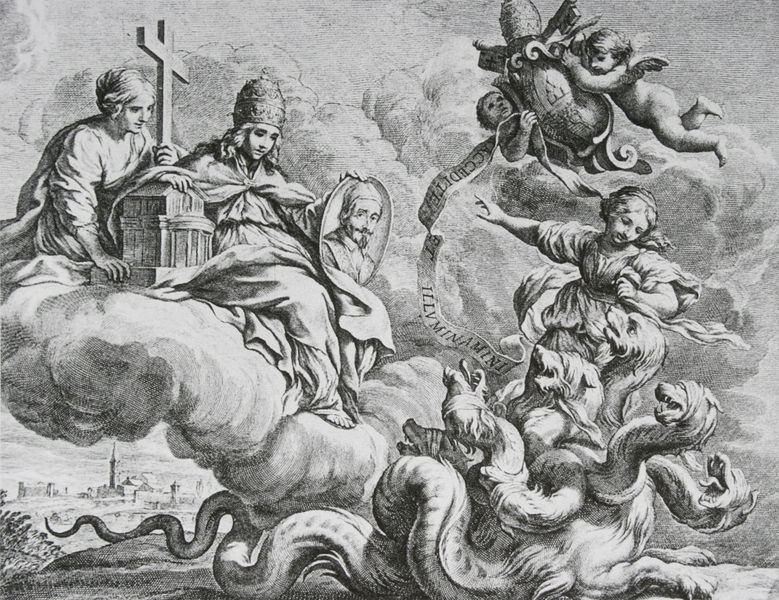
Titel: Allegorie der Kirche
Künstler: Giuseppe Testana
Standort: Wien
Institution: Graphische Sammlung Albertina
Schlagwörter: flügel, fuß, gott, hand, himmel, kampf, kopf, körper, mann, schatten, weiß, wolken, frauen, kirchturm, landschaft, sitzen, stadt, blumen, finger, frau, grau, hintergrund, kleid, köpfe, schwarz, zeichnung, gürtel, haus, hunde, tier, tuch, wolke, bart, gericht, schnurrbart, arm, arme, band, barock, bibel, böse, johannes, bild, bildnis, fünf, hände, porträt, erde, häuser, strauch, kirche, gewand, gewänder, krone, fliegen, kirchturmspitze, oval, turm, engel, putte, putto, beine, mähne, schwanz, schrift, modell, berge, mauer, schattierung, angst, papst, thron, grass, abbild, beinchen, barfuss, schild, dunkelgrau, medaillon, glaube, kreuz, religion, wolkenbank, schweben, druck, viele, radierung, stich, lithografie, schwarzweiß, buchstaben, schlange, krallen, allegorie, dämon, löwenkopf, kathedrale, rom, wappen, löwen, hellgrau, christus, apokalypse, christlich, teufel, maul, wesen, mittelalter, religiös, schlangen, kruzifix, vatikan, mitra, tiara, tempel, königin, löwe, schlüssel, putten, maria, kupferstich, geflügelt, putti, ungeheuer, sakral, spruch, luzifer, drachen, drache, göttlich, amoretten, schutz, basilika, monster, hydra, triumpf, wachturm, spruchband, gegenreformation, schriftband, fides, lindwurm, thronen, bestie, pranken, kreutz, evangelium, fauchen, pluviale, babylon, wilde tiere, kirchenmodell, himmelreich, höllenhunde, ungetüm, schriftbanner, stadtbefestigung, drachenköpfe, richelieu, bartä, papst innozenz, schwanzspitze, stadtbefestigung mauer, sechsköpfige schlange, sechsköpfig